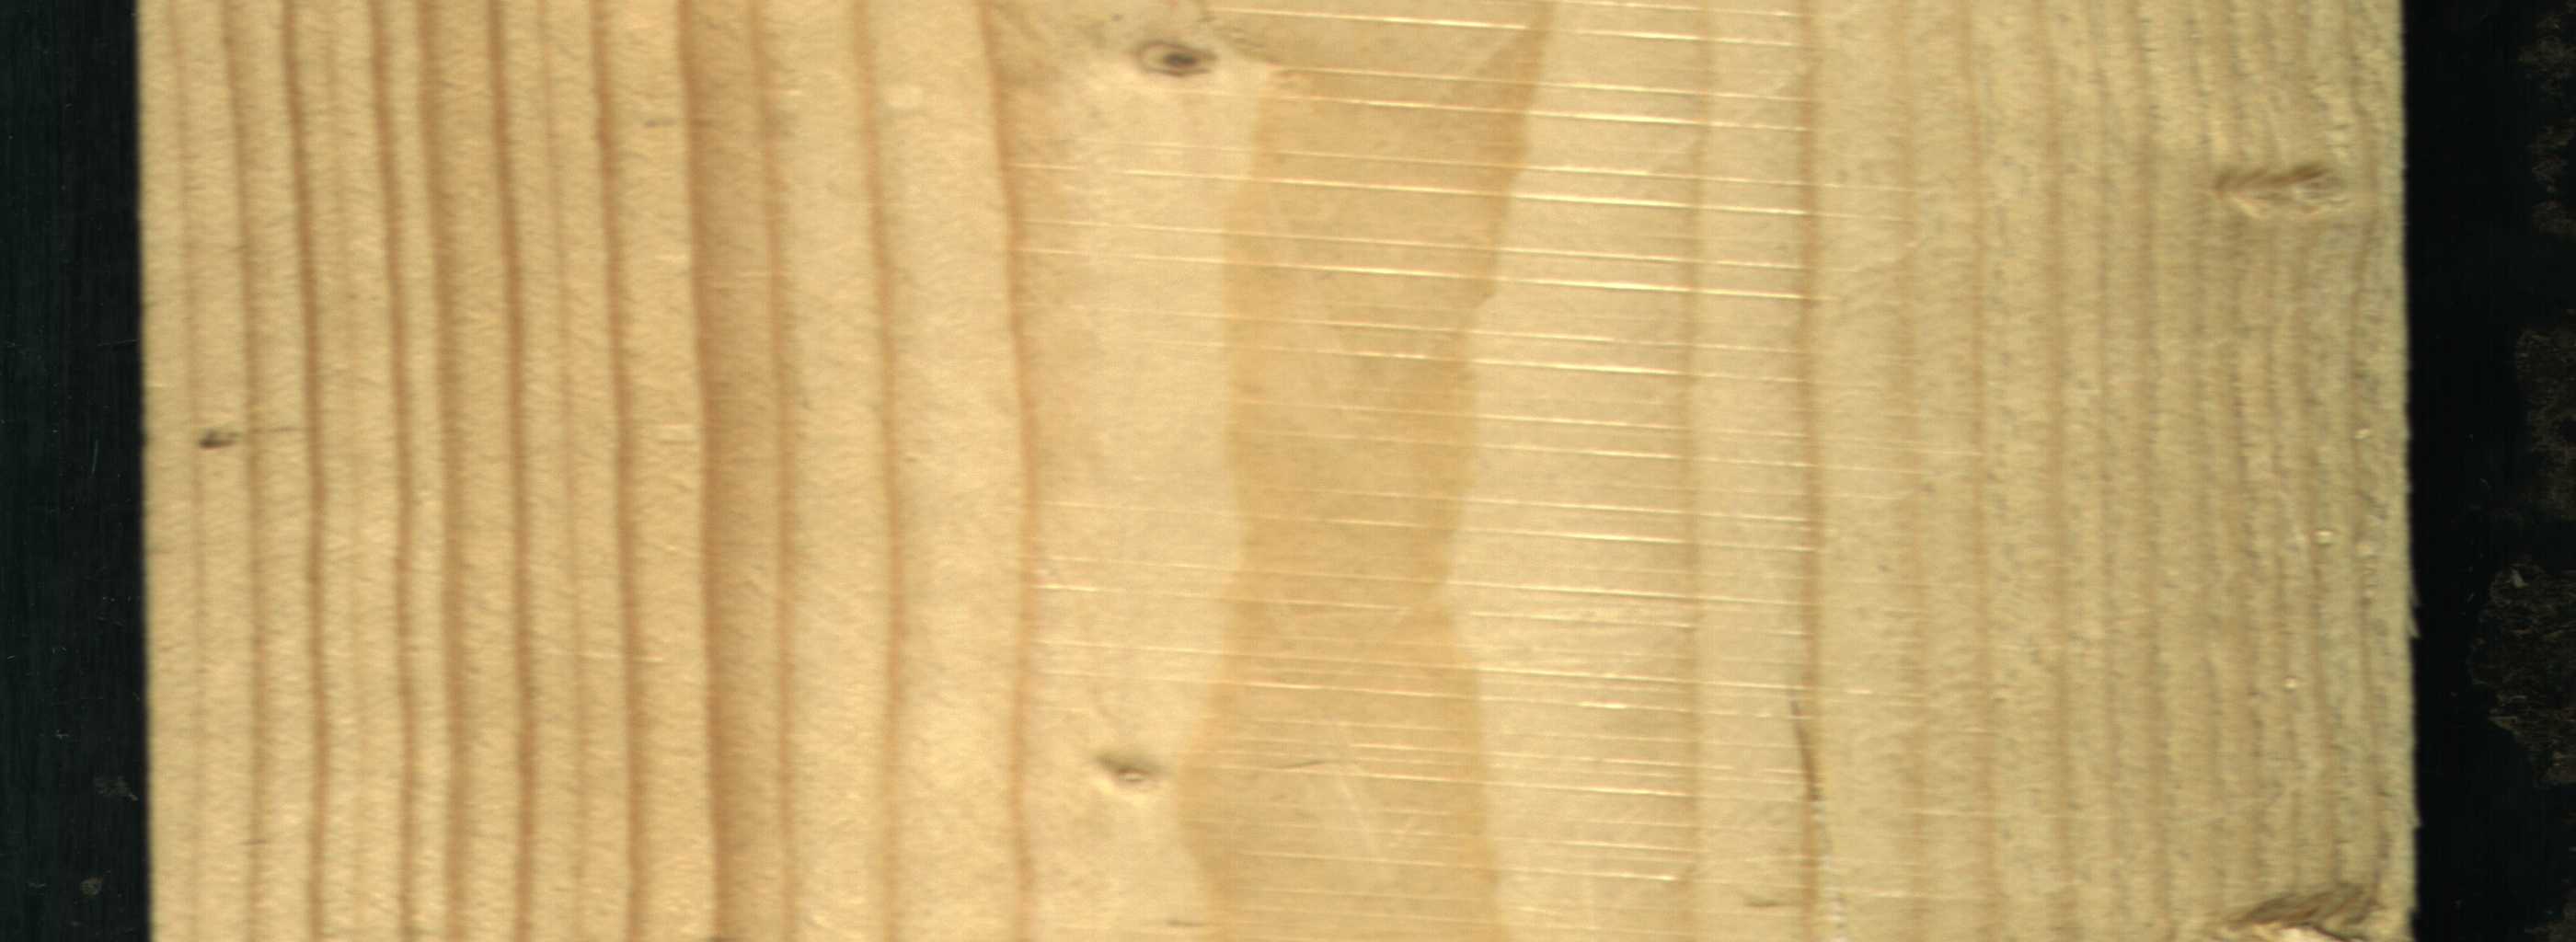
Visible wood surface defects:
Live_Knot